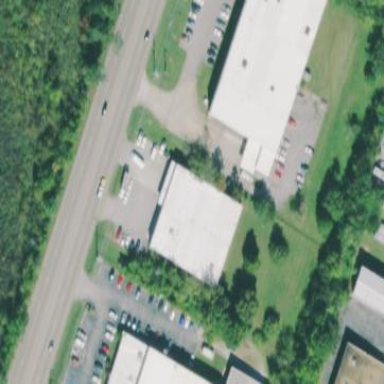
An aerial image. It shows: Warehouse building.